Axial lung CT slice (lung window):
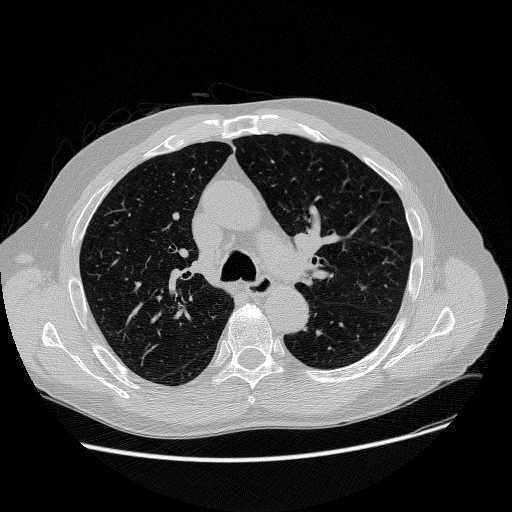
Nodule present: no